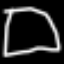
Label: square